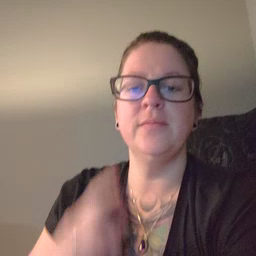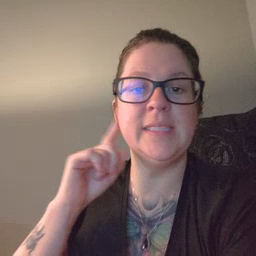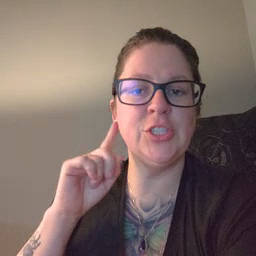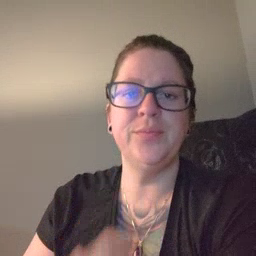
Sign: hear